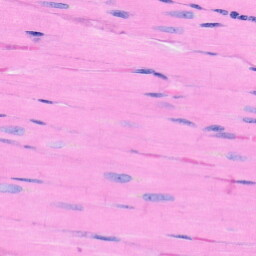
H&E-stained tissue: Heart